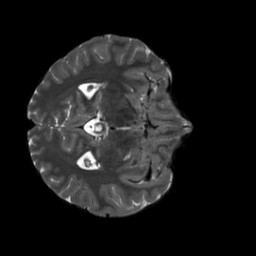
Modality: T2w
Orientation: axial
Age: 23
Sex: male
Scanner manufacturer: siemens
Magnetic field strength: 3 T
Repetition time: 3.2 s
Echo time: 0.566 s